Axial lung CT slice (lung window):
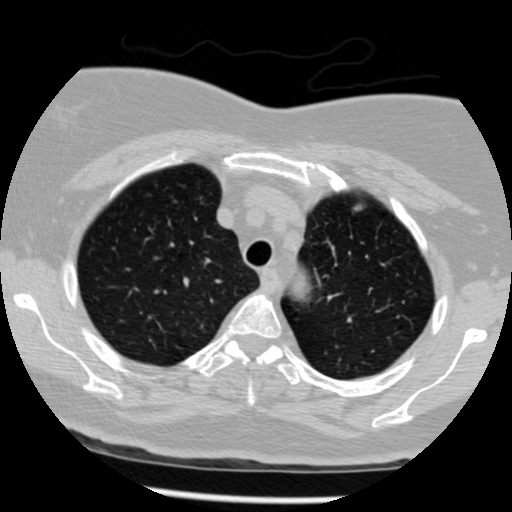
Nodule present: no